Question: I want to align my text in the example below to middle and center of my box. Tried to use 'align-content:center' or 'justify-content:center' but it just messes with the 'flex-basis'. Just like in the first box of the image I attached.

Here is my code
'''
<div class="box">
<div class="one">1</div>
<div class="two">2</div>
<div class="three">3</div>
</div>
'''
and here's the CSS
'''
.box {
display: flex;
height: 350px;
justify-content: space-evenly ;
}
.box > div{
flex-basis: 25%;
background-color: rgba(255, 235, 205, 0.336);
box-shadow: 2px 2px #eee0e0;
font-size: 1.5em;
}
.one{
align-self: center;
}
'''
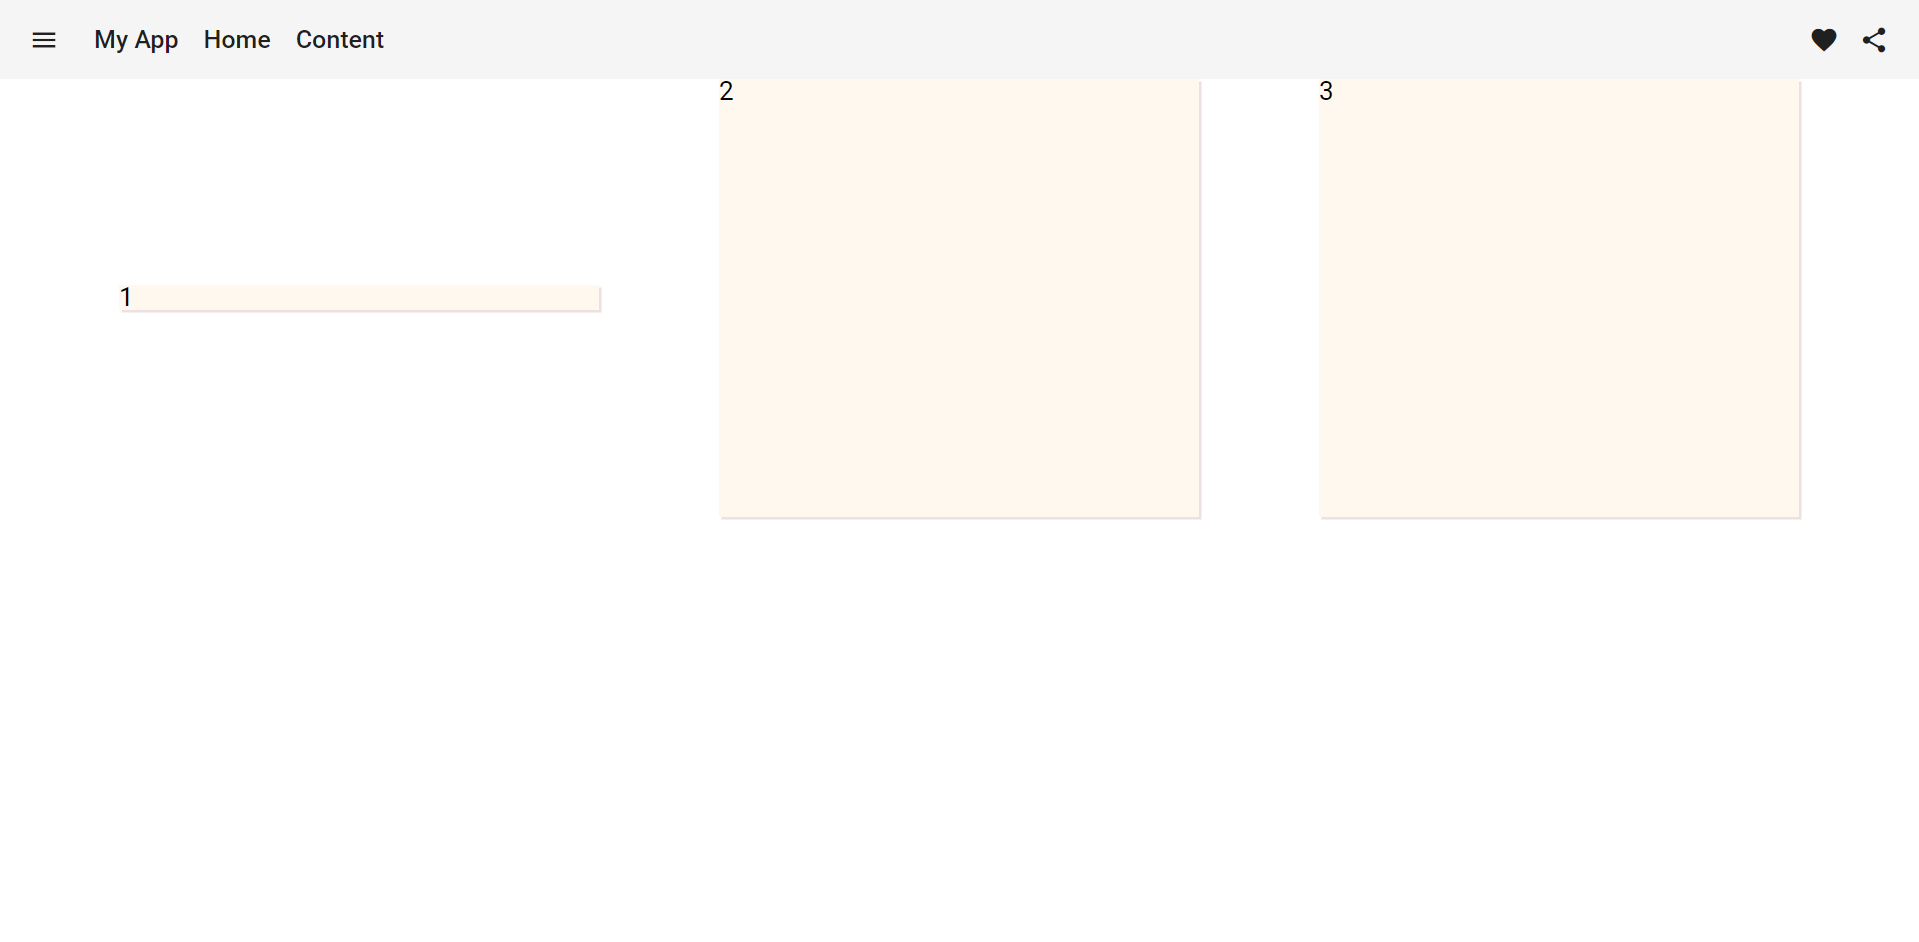
Answer: 'text-align: center;' will centralize your text horizontally. If you want to also centralize your text vertically, you should set its 'line-height' to be equal to its parent, which is '350px'.
'''
.box {
display: flex;
height: 350px;
justify-content: space-evenly ;
}
.box > div{
flex-basis: 25%;
background-color: rgba(255, 235, 205, 0.336);
box-shadow: 2px 2px #eee0e0;
font-size: 1.5em;
text-align:center; /* new line */
line-height:350px; /* new line */
}
'''
'''
<div class="box">
<div class="one">1</div>
<div class="two">2</div>
<div class="three">3</div>
</div>
'''